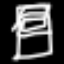
Label: bed